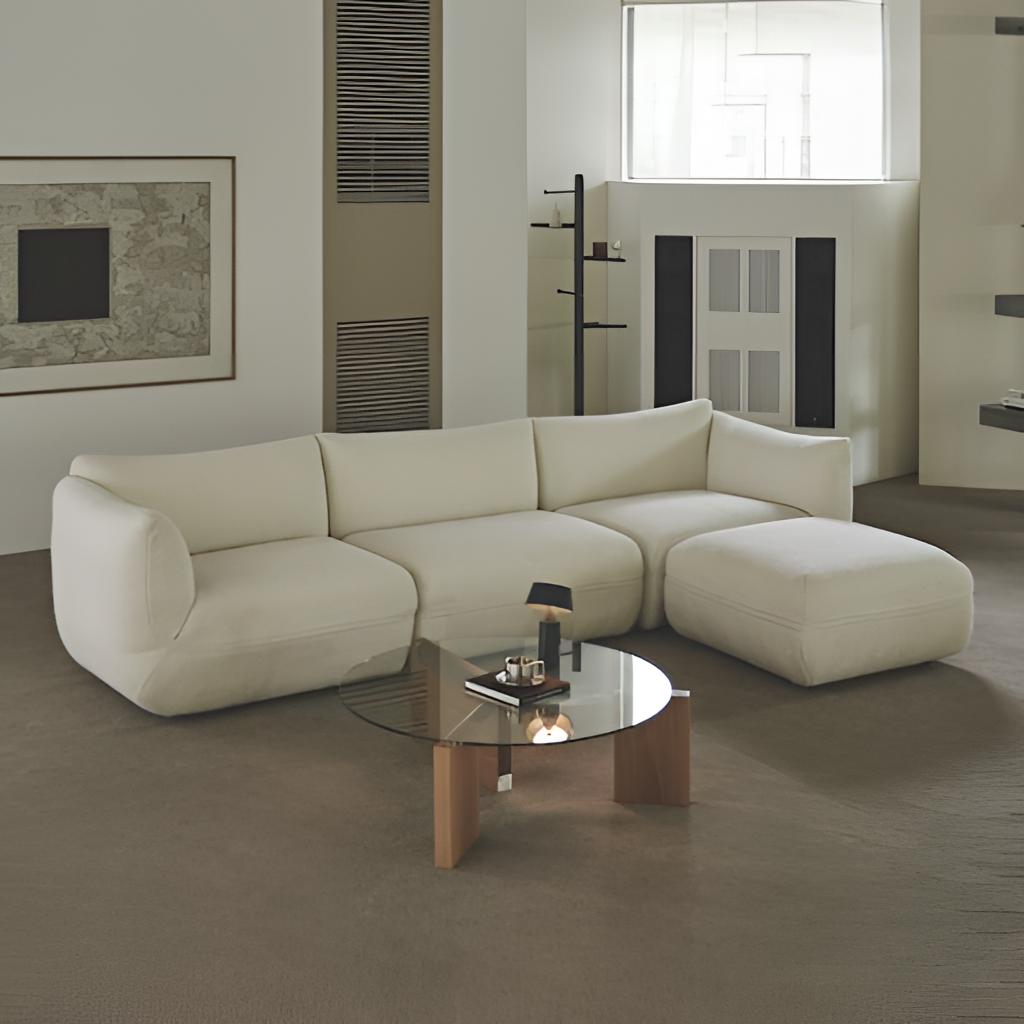
living room, fabric sectional sofa, taupe carpet flooring, with plush pattern, paint wallpaper, with solid pattern, modern